Question:
the above picture is what i need to build in CQ5, I have been digging around in <URL>,
all i have found is 'Class CQ.Ext.form.NumberField'
but that number field only provide something like textfield for you to manually entering number(this is not what i need)
can anyone guide me how to create such number increment/decrement box in cq5 dialog? with some code example please, thanks
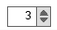
Answer: You can try 'CQ.form.Spinner' with xtype 'spinner'.
This is a trigger field for numeric, date or time values.
The spinner uses 'CQ.form.Spinner.Strategy' which defines its behavior.
The dialog config snippet is shown here.
'''
<numfield xtype="spinner" name="./numfield" editable="false">
<strategy xtype="number" allowDecimals="false" maxValue="50" />
</numfield>
'''
For further info, check this <URL>